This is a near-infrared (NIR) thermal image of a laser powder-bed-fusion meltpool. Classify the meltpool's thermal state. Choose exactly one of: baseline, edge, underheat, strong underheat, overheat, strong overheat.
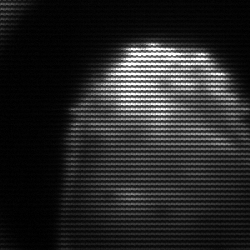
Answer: edge